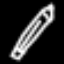
Label: pencil